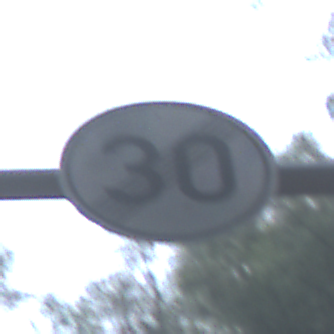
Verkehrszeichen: EndeGeschwindigkeit30
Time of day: SunriseSunset
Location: Outdoor (Nature)
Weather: NotSpecified
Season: Autumn
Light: Natural